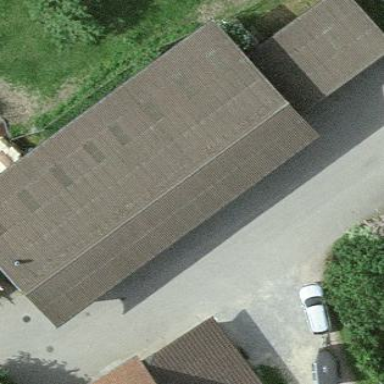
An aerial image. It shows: Garage building.